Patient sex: M
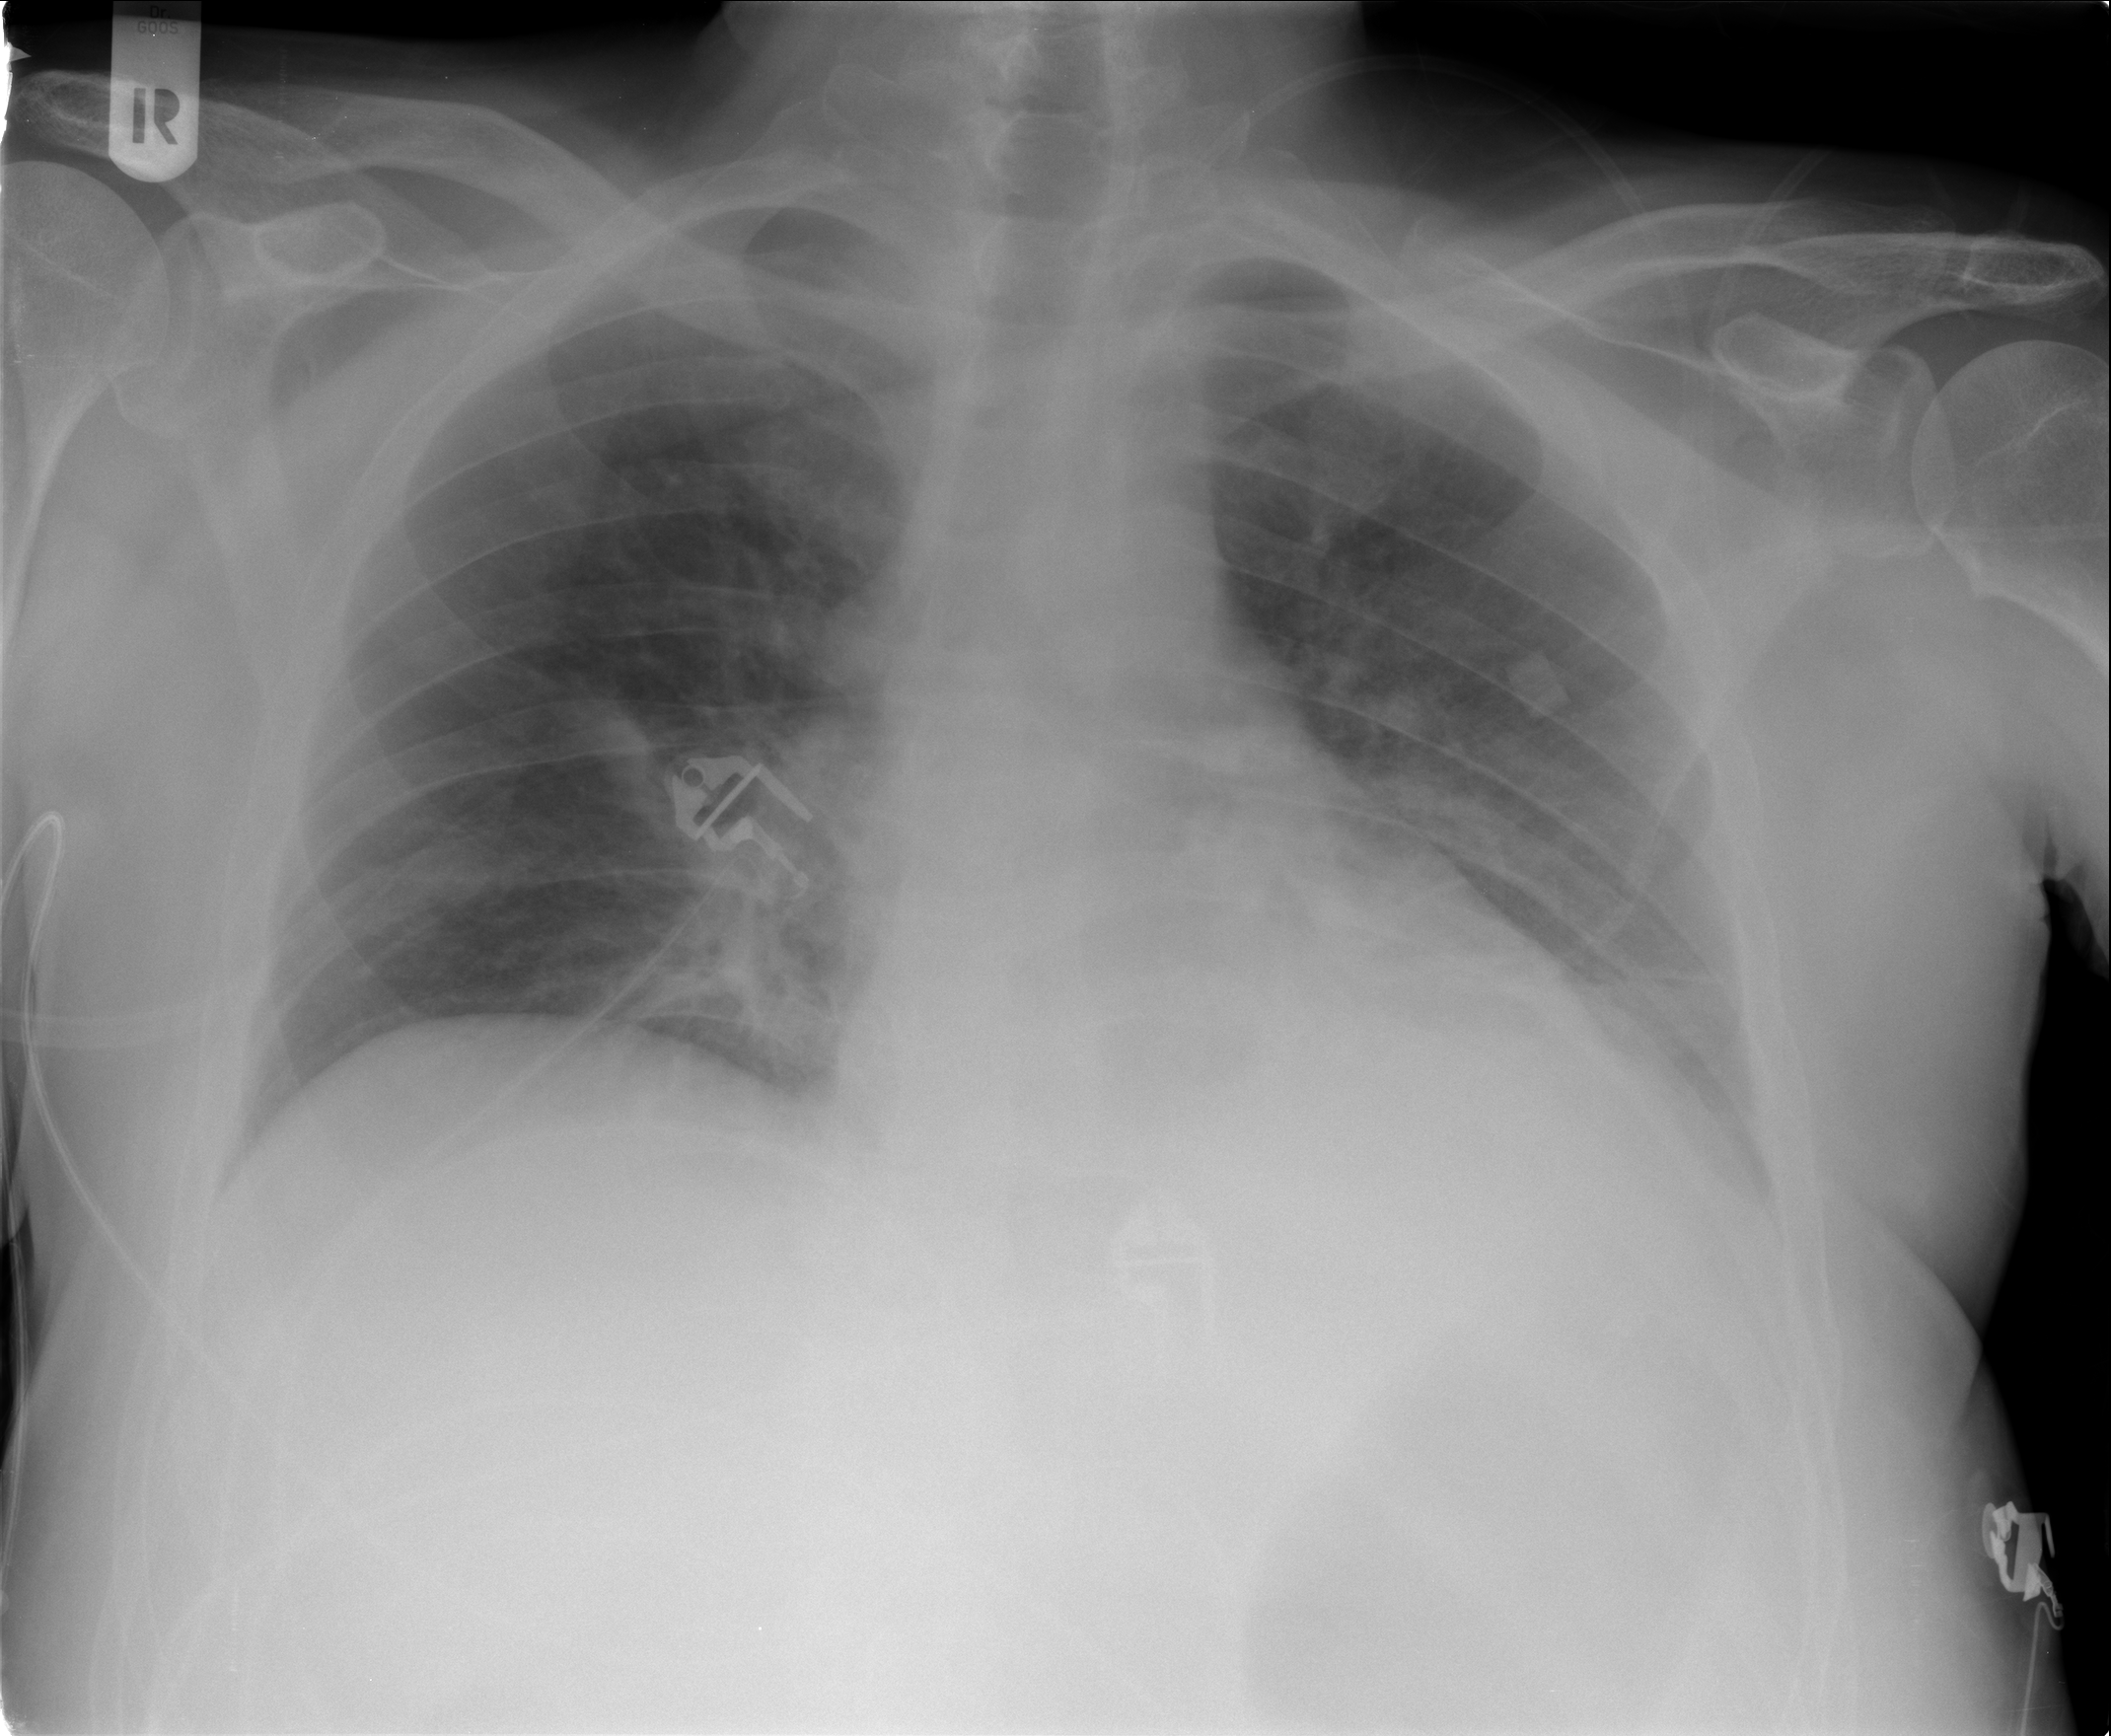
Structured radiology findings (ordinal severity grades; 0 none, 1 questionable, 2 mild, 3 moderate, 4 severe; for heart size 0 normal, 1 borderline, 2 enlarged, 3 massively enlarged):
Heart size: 0
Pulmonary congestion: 0
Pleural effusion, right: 2
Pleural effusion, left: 2
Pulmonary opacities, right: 0
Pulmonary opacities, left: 0
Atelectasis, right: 0
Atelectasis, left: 1